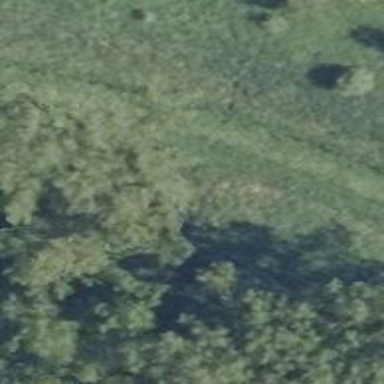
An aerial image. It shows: Grassy track.